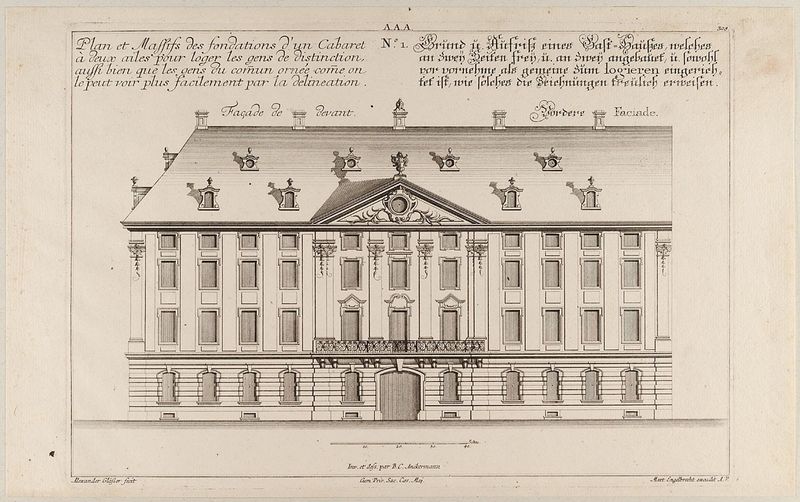
Titel: Fassade eines Palastes/Gasthauses
Künstler: Martin Engelbrecht
Standort: Hamburg
Institution: Museum für Kunst und Gewerbe Hamburg
Schlagwörter: barock, papier, fassade, grafik, graphik, fotografie, photographie, palast, druckgraphik, druckgrafik, radierung, entwurf, plan, bibliothek, skizzen, grundriss, profanarchitektur, wasserzeichen, rathhaus, reproduktionen, barockzeit, barockzeitalter, druckerzeugnisse, architekturdarstellungen, altes gebäude, fassadendekorationen, gebäudes, ornamentstich, vorlageblätter, residents